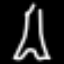
Label: The Eiffel Tower